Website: crate-barrel
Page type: billing-address
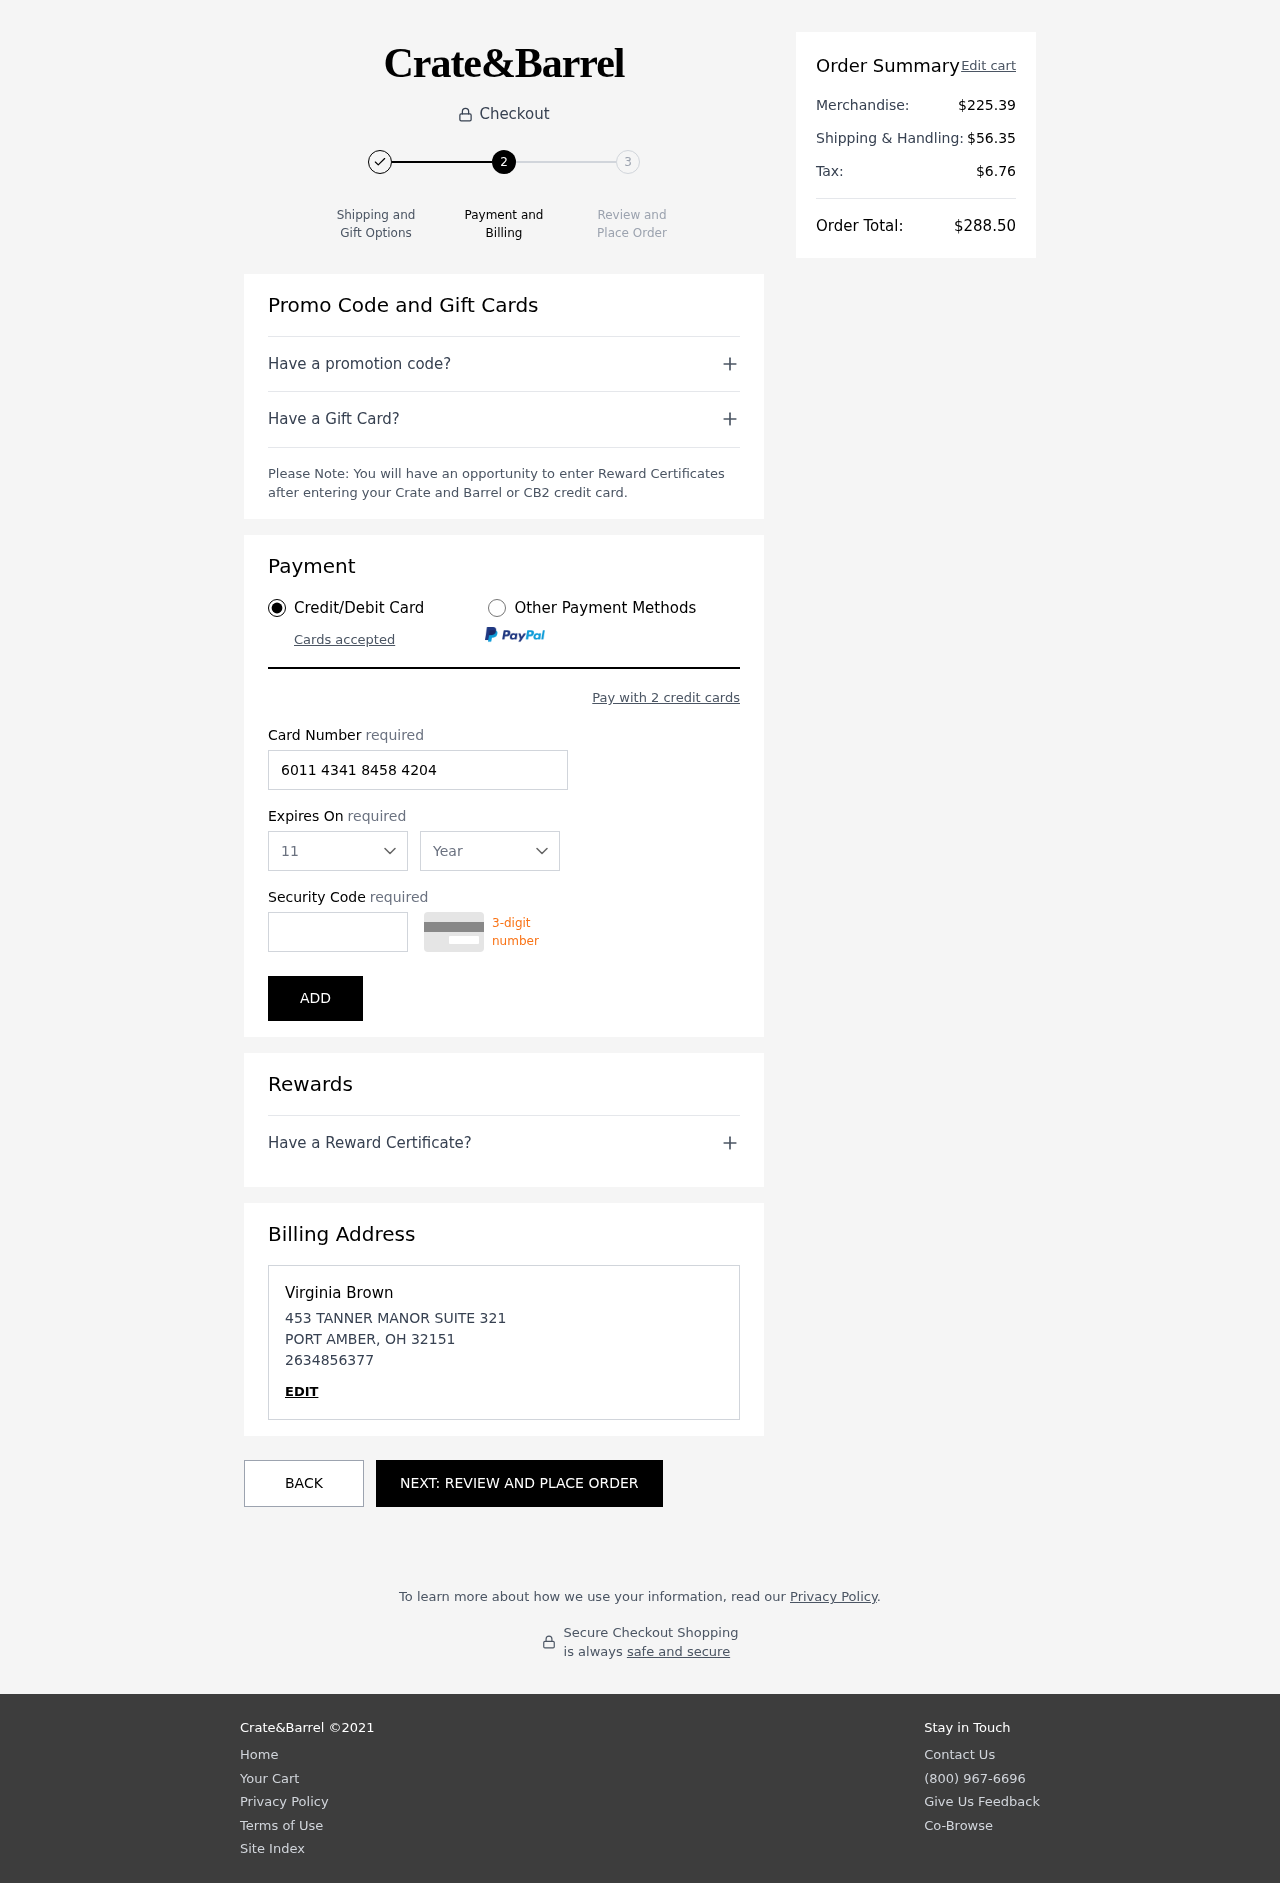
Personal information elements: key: PII_CARD_CVV
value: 251
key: PII_CARD_EXPIRY_MONTH
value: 11
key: PII_CARD_EXPIRY_YEAR
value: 28
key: PII_CARD_NUMBER
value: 6011 4341 8458 4204
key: PII_CITY
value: PORT AMBER
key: PII_FULLNAME
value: Virginia Brown
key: PII_PHONE
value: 2634856377
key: PII_POSTCODE
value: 32151
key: PII_STATE_ABBR
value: OH
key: PII_STREET
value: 453 TANNER MANOR SUITE 321
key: PII_FIRSTNAME
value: Virginia
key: PII_LASTNAME
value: Brown
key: PII_PHONE_LINE
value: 6377
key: PII_PHONE_SUFFIX
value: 6377
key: PII_POSTCODE_FULL
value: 32151
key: PII_STATE2
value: Virginia
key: PII_PHONE2
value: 2634856377
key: PII_PHONE3
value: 2634856377
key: PII_FULLNAME2
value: Virginia Brown
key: PII_FULLNAME3
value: Virginia Brown
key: PII_FIRSTNAME2
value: Virginia
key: PII_FIRSTNAME3
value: Virginia
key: PII_LASTNAME2
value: Brown
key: PII_LASTNAME3
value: Brown
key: PII_FIRSTNAME_DERIVED
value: Virginia
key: PII_LASTNAME_DERIVED
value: Brown
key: PII_PHONE_NUMERIC
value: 2634856377
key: PII_PHONE_LINE_NUMERIC
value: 6377
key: PII_PHONE_SUFFIX_NUMERIC
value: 6377
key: PII_POSTCODE_NUMERIC
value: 32151
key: PII_PHONE2_NUMERIC
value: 2634856377
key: PII_PHONE3_NUMERIC
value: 2634856377
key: PII_FULLNAME_DERIVED
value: Virginia Brown
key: PII_NAME_FULL_DERIVED
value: Virginia Brown
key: PII_PHONE_DIGITS
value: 2634856377
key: PII_PHONE_LAST4
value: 6377
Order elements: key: ORDER_SUBTOTAL
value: $225.39
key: ORDER_SHIPPING_COST
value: $56.35
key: ORDER_TAX
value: $6.76
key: ORDER_TOTAL
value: $288.50